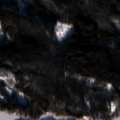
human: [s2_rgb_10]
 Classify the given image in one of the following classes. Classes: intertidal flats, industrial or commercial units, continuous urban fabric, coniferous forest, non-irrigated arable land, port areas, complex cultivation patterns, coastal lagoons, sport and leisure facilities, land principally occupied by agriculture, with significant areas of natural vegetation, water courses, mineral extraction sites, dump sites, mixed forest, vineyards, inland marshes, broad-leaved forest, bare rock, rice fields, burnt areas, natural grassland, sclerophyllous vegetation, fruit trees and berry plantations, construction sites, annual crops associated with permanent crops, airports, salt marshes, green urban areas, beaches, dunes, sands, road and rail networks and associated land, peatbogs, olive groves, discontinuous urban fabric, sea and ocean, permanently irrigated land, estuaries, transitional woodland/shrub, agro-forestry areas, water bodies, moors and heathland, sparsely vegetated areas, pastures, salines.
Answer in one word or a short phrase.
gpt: land principally occupied by agriculture, with significant areas of natural vegetation, coniferous forest, mixed forest, water bodies